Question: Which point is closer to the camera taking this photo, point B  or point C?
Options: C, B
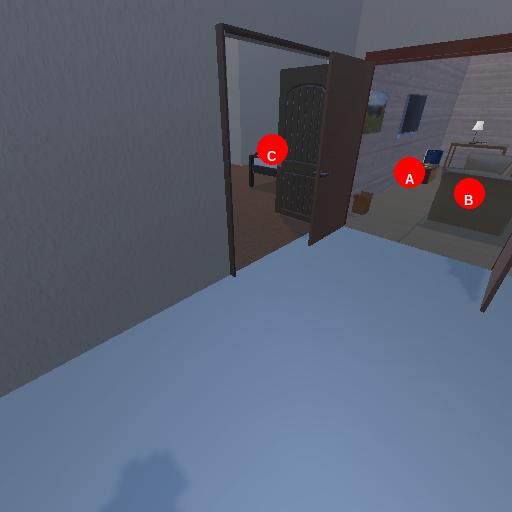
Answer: C